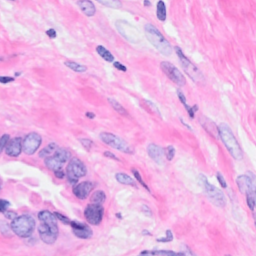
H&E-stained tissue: Breast